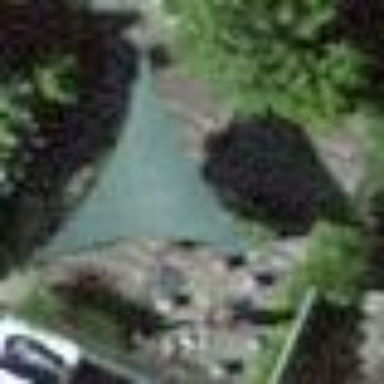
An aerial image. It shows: Garage building.